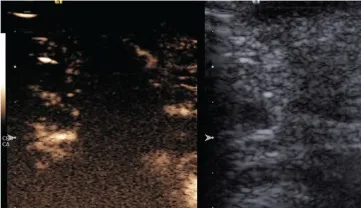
(D) In the arterial phase, the tumor is slightly enhanced in the periphery, but not in the interior.
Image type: radiology (ultrasound)